Question: I am making a site with a lesson schedule for teachers. For recording, a person indicates his phone number. I have been trying to find it by phone number for a long time, but it does not work.

By phone number you need to find out all the days and hours when this number is used.
I am trying to do it like this:
'''
ref = db.ref("/user1/");
ref.orderByChild("Phone").equalTo('+7 999 999 99 99').on("value", function(snapshot){
console.log(snapshot.val());
});
'''
null is displayed in the console
I almost got it. If you change ref to
'''
ref = db.ref("/user1/28-07-2022");
'''
then output to the console:
'''
{
'10-00': {
Comment: 'DemoTest',
Free: false,
Name: 'Jack',
Phone: '+7 999 999 99 99',
Time: '10-00'
}
}
'''
But this method only looks for one day. And I want to search everywhere
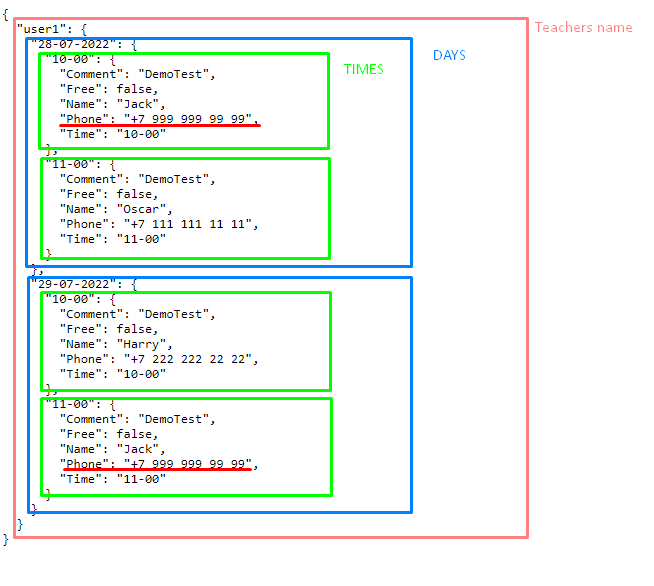
Answer: Firebase can only order/filter on a value at a fixed path under each direct child node of the location you query. So you can for example filter on the keys/dates right under 'user1', or you can search for the 'Phone' value for a specific date, but you search across all phone number for all dates, let alone for across all dates for all users.
If you want to allow that you'll need to either:
- Maintain an additional flat list of time slots (for each user), for example putting the date as a property into each slot then, and query that.'''
slots: {
"2022-07-08T10:00": { ... },
"2022-07-08T11:00": { ... },
"2022-07-29T10:00": { ... },
"2022-07-29T11:00": { ... }
}
'''
- Create a so-called reverse index, where you map from the phone number as a key back the dates/times for that number.'''
phoneToSlots: {
'+7 999 999 99 99": {
"2022-07-08T10:00": true
}
}
'''